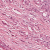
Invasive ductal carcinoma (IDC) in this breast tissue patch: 1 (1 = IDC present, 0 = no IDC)